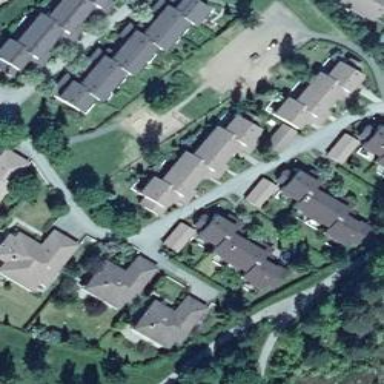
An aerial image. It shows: Living street.